Interaction volume radius: 10 \u00c5
Interaction volume height: 20 \u00c5
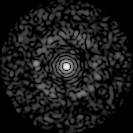
Disorder parameter: 0.8121